Question: A 'ViewController' in a project written in Swift 5 renders 'UIButtons' improperly. When I add a UIButton programmatically to the UIView, it shows up with white text instead of the normal iOS blue.
Here is the code showing exactly how I am adding the button to the view:
'''
let goButton = UIButton(frame: CGRect(x: 20, y: 60, width: 60, height: 60))
goButton.setTitle("Go", for: .normal)
designerView.addSubview(goButton)
'''

In the screenshot I set the background to transparent to show the issue, since when white, the one added programmatically wouldn't show.
I don't have any global styles or extensions for buttons. I have tried to remove the UIViewController and UIView, and then re-add them, but that didn't resolve what I am experiencing.
Is this an issue of a setting on my storyboard? Do I manually need to set the values by calling 'setTitleColor'? Shouldn't the buttons the same whether I add them via the storyboard or if I manually add them by code?
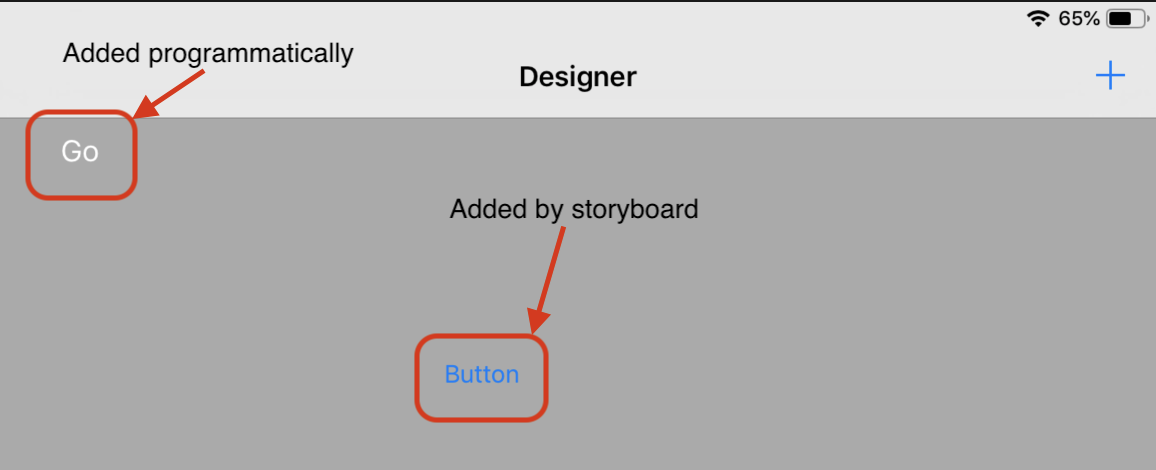
Answer: The issue is from how you create the button. You should use the 'init(type:)' initializer, then set the frame.
'''
let goButton = UIButton(type: .system)
goButton.frame = CGRect(x: 20, y: 60, width: 60, height: 60)
goButton.setTitle("Go", for: .normal)
'''
This gives the expected blue button text.
Setting the 'type' to '.custom' also gives white text which is what you get by default using the 'init(frame:)' initializer.